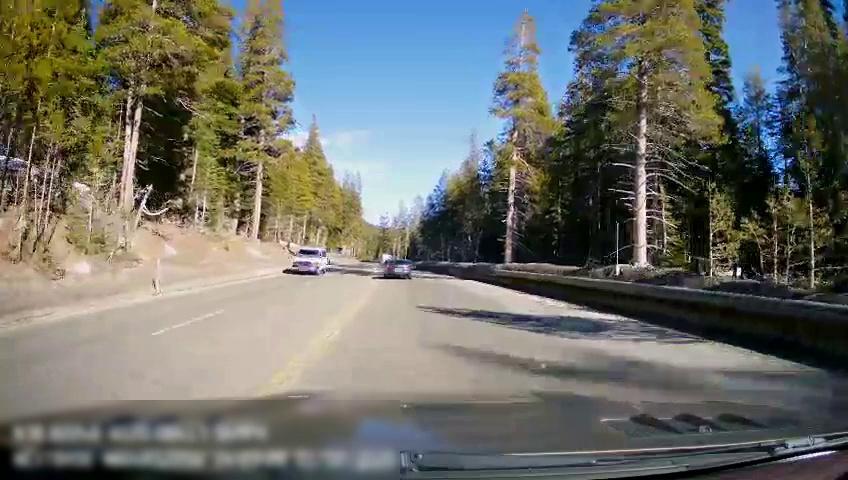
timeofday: Day
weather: Sunny
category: Drivable Space
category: Vehicles | SUV
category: Vehicles | Car
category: Lanes | Opposite Lane
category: Lanes | Opposite Lane
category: Lanes | Opposite Lane
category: Lanes | Current Lane